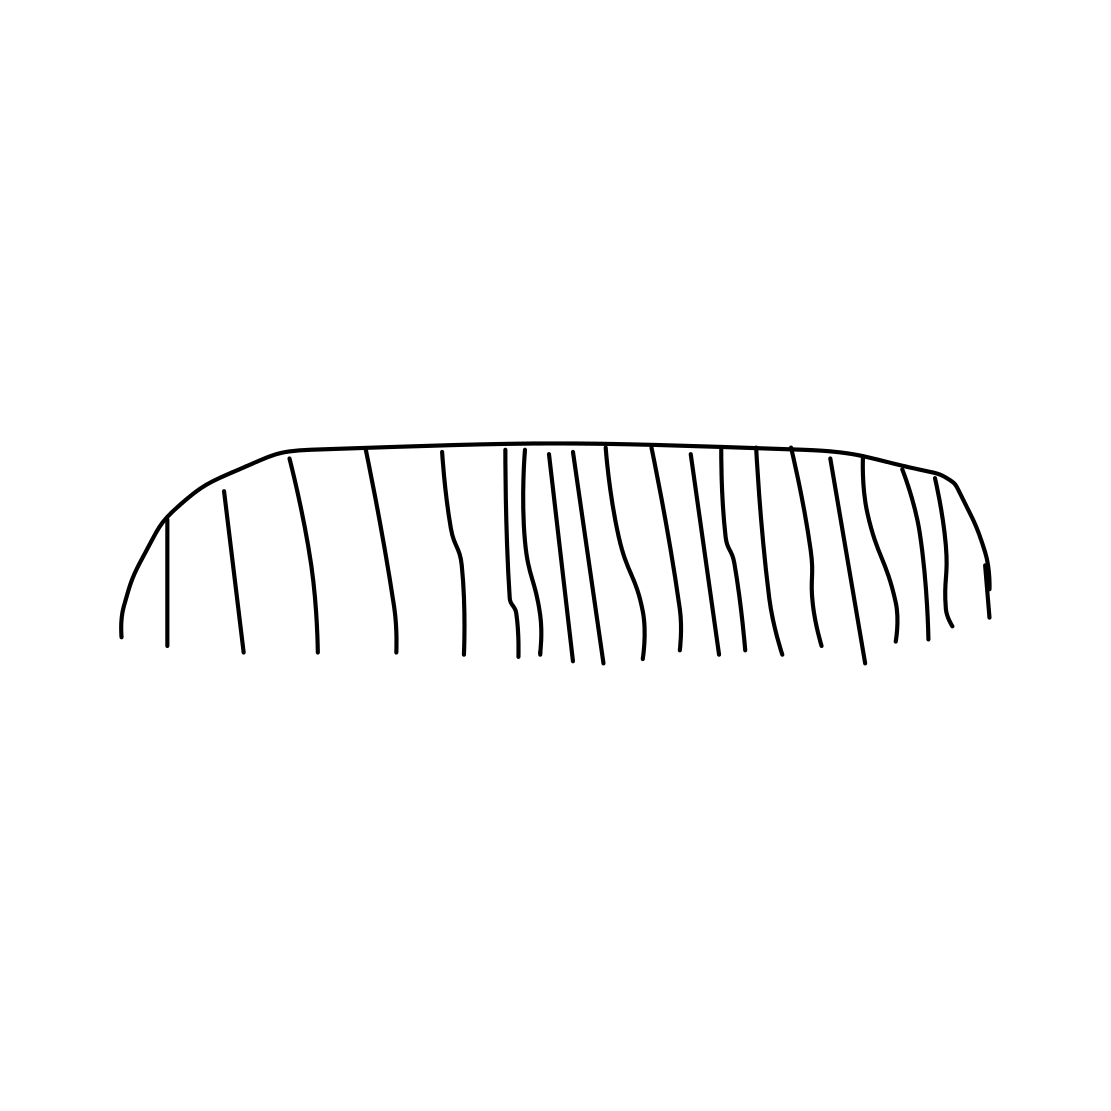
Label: comb